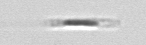
Label: Bacillariophyceae